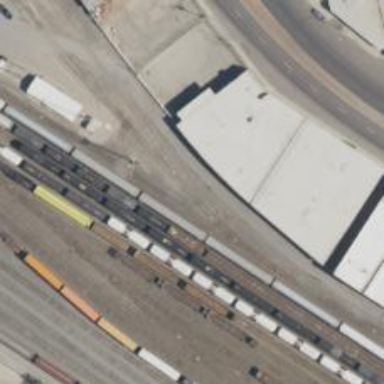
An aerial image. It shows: Railway yard.